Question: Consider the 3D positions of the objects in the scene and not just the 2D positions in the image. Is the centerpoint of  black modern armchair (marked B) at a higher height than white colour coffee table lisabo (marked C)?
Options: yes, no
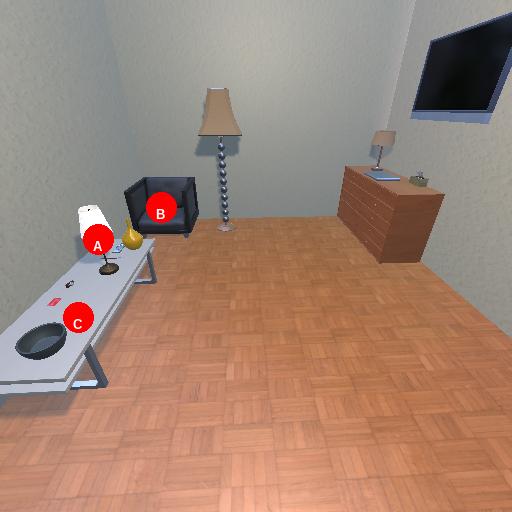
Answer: yes